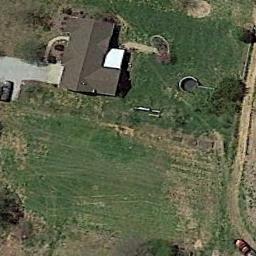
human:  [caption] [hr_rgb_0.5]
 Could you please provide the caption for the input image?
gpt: In a sparse residential area there is a grey house surrounded by grass .

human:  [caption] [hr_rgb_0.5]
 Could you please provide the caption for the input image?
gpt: The sparse residential is on the grass next to a road .

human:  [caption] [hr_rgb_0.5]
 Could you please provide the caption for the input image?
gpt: There are several houses among the lush woods .

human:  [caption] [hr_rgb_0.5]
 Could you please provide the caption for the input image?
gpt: The sparse residential is surrounded by grass .

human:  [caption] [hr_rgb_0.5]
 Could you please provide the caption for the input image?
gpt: A sparse residential area with a brown building on the green meadow .